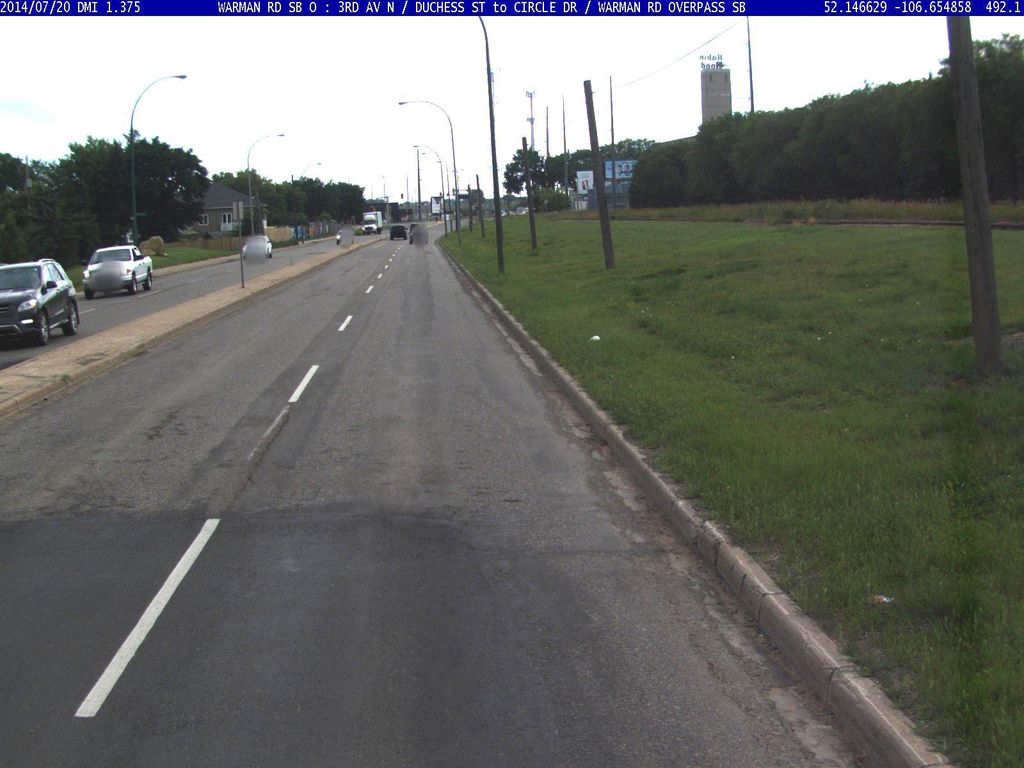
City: saskatoon